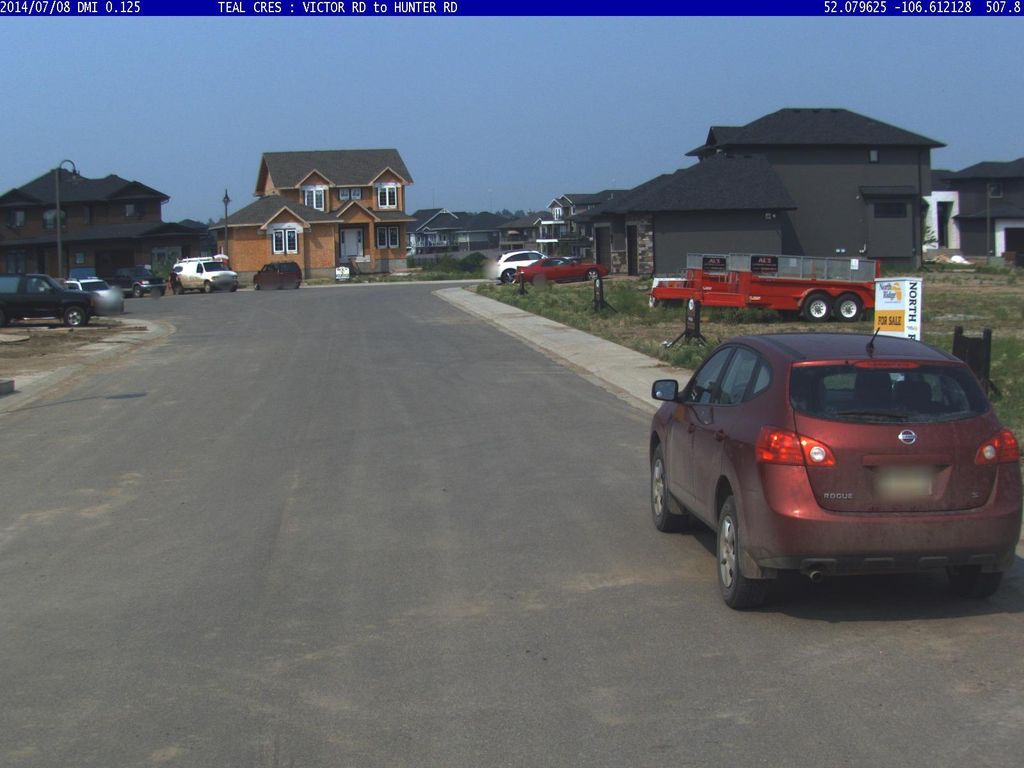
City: saskatoon